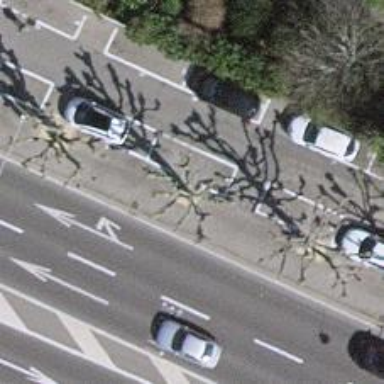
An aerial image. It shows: Avenue of deciduous broadleaved trees.